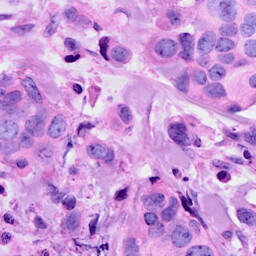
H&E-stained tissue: Breast